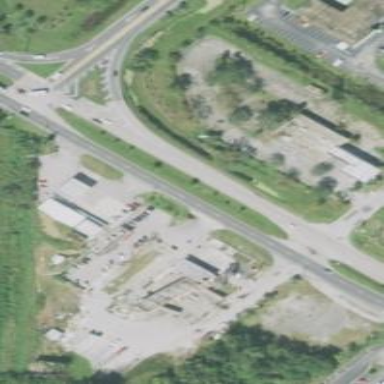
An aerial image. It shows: Fuel station.